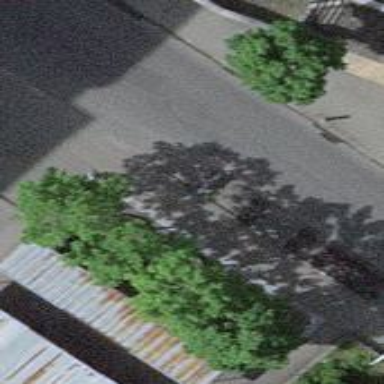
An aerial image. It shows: Bicycle rental service.